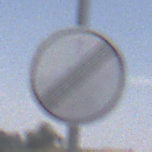
Verkehrszeichen: EndeSaemtlicherBegrenzungen
Umgebung: Outdoor, Nature
Tageszeit: Midday
Wetter: PartlyCloudy
Licht: Natural
Jahreszeit: NotSpecified
Kontrast: HighContrast